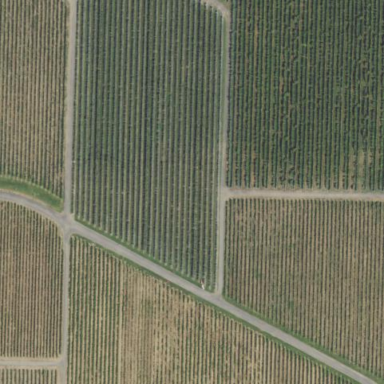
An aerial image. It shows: Vineyard where grapes are grown.